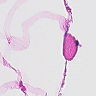
Metastatic tissue present: no